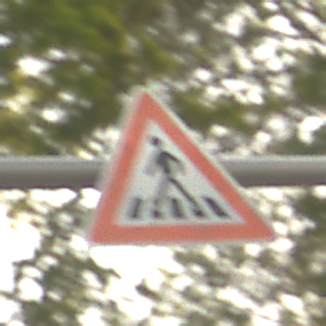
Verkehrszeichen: FussgaengerueberwegRechts
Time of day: SunriseSunset
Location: Outdoor (RoadRail)
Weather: Clear
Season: NotSpecified
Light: Natural